Question: I'm having difficulties with an MFC application menu drop down. I want the drop down to display all items when it is clicked. Instead it displays arrows which the user must click in order to show the drop down items.
See the pic below. Any help would be appreciated. Thanks!

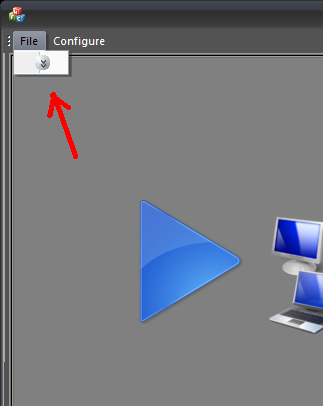
Answer: I believe this is a feature of the MFC feature pack where the menu will hide rarely used items. You should be able to disable this feature using the <URL> method.